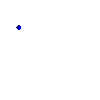
Particle: electron